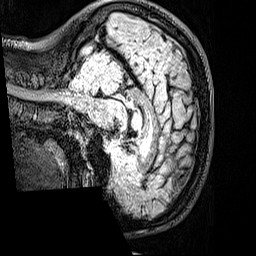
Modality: FLAIR
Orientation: sagittal
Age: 21
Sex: female
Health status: healthy
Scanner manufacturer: siemens
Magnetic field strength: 3 T
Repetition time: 5 s
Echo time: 0.388 s